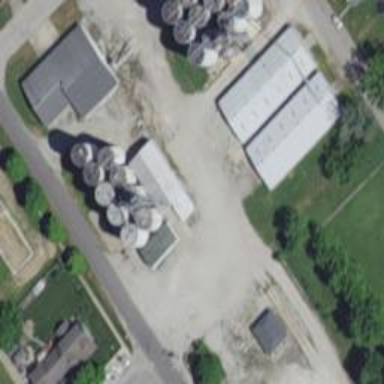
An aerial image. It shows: Silo.